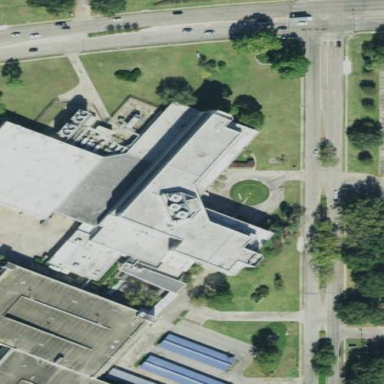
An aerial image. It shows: Building.